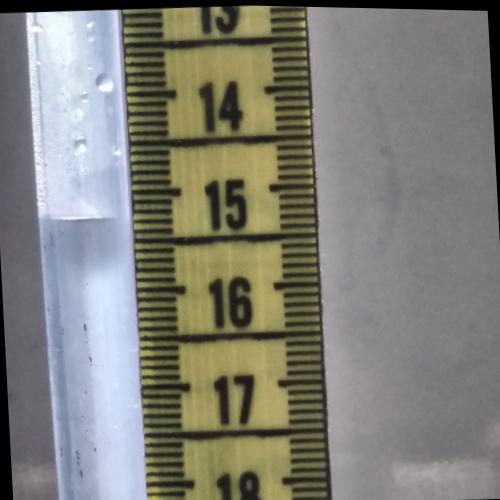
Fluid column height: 15.3 cm